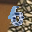
Label: 6